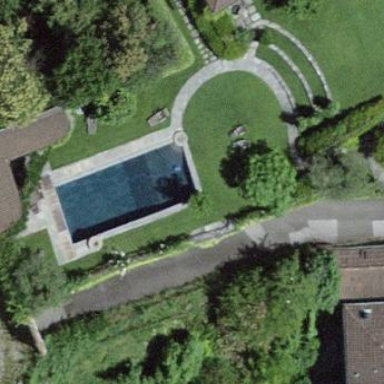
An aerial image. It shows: Swimming pool located in leisure land.